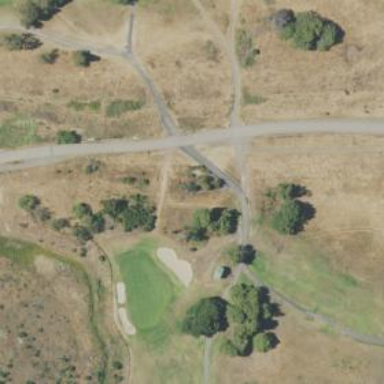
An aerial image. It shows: Asphalt path designated as golf cartpath.